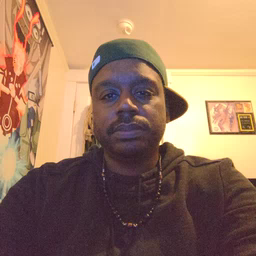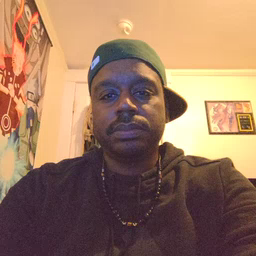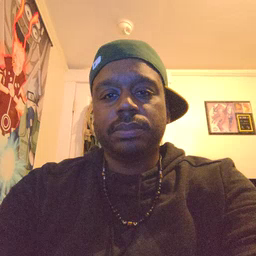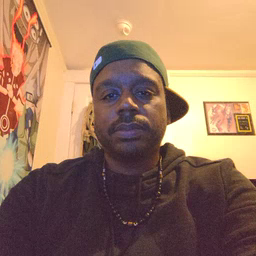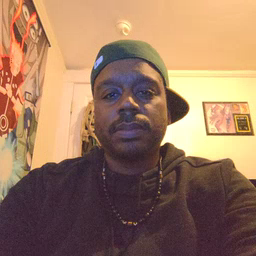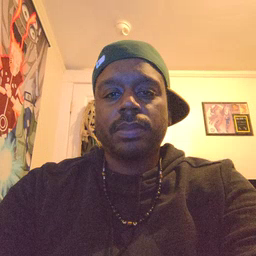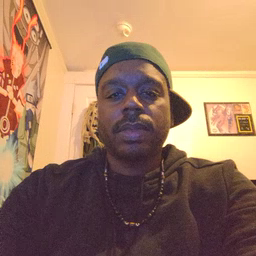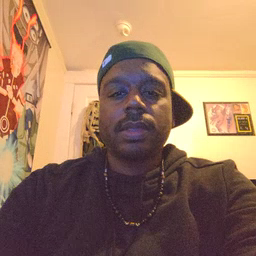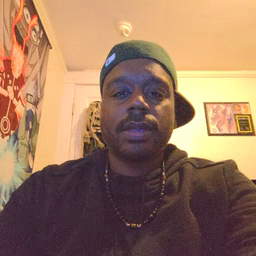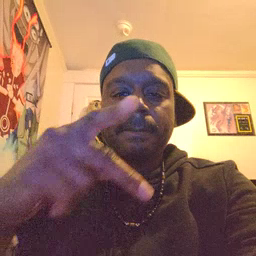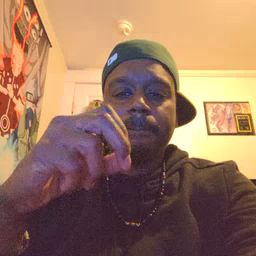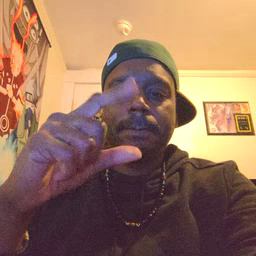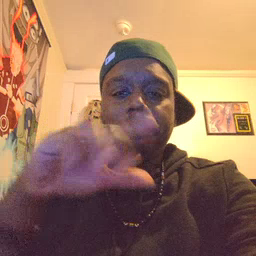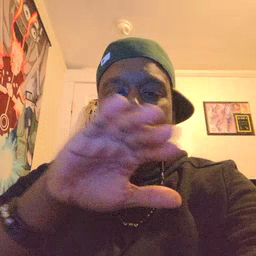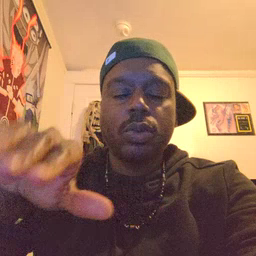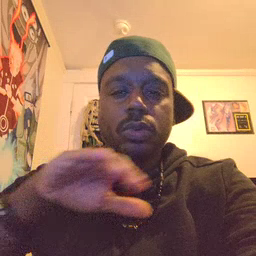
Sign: pool